Question: I previously asked: <URL>
the idea of creating the macros in my language (C#) makes it easier to create the macros.
1. I placed myClassLibrary.pdb next to myClassLibrary.dll hoping I where going to be able to debug the methods in the dll by steping in to them.
2. Created a WCF service. Because I did not knew how to reference the service from vba I reference it from the class library. The problem is that I need to use variables such as DTE.ActiveDocument and those variables are not serializable meaning I could not pass them to the wcf service.
the idea of working in C# is very nice but not being able to debug and see what is going on makes it somewhat difficult. I might have to go to my older option where I created my code on C# compiled then decompiled into vba with reflector.
---
## Edit
I think I am close on getting a solution. I thought why not create the macro in a console application? I am able to get the active document text but not able to change it.
'''
EnvDTE80.DTE2 MyDte;
MyDte = (EnvDTE80.DTE2)System.Runtime.InteropServices.Marshal.GetActiveObject( "VisualStudio.DTE.10.0" );
Console.WriteLine( "The Edition is " + MyDte.Edition );
Console.ReadLine( );
// write to the console the text that is selected. "sometimes it does not work don't know why"
Console.WriteLine(
MyDte.ActiveDocument.Selection.Text
);
'''
note I added the following references plus the onces that vba macros have:

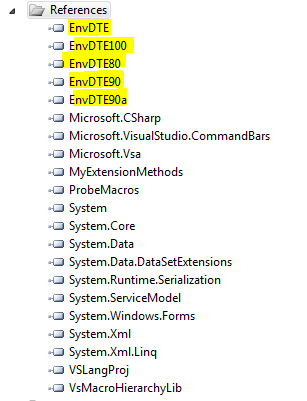
Answer: The only reason why I created the addin is because I needed a reference of the DTE. Why not reference the dte that I need.
The the algorithm is as follow:
1. Use class Ide to get the DTE of whatever instance of visual studio.
2. Once you have that dte create the macro.
Here is the Ide class:
'''
public class Ide
{
[DllImport("ole32.dll")]
private static extern void CreateBindCtx(int reserved, out IBindCtx ppbc);
[DllImport("ole32.dll")]
private static extern void GetRunningObjectTable(int reserved, out IRunningObjectTable prot);
public static DTE2 GetDte(string solutionName)
{
DTE2 dte = null;
GetDte((displayName, x) =>
{
if (System.IO.Path.GetFileName(x.Solution.FullName).Contains(solutionName))
{
dte = x;
return false; // we found it stop seraching
}
else
{
return true; // continue searching
}
});
return dte;
}
public static DTE2 GetDte(int processId)
{
DTE2 dte = null;
GetDte((displayName, x) =>
{
if (displayName.Contains(processId.ToString()))
{
dte = x;
return false; // stop searching we found matching dte
}
else
{
return true; // continue searching
}
});
return dte;
}
public static List<DTE2> GetAllDte()
{
List<DTE2> list = new List<DTE2>();
GetDte((displayName, x) =>
{
list.Add(x);
return true; // continue serching we want all dte's
});
return list;
}
private static void GetDte(Func<string, DTE2, bool> foo)
{
Dictionary<string, string> dtesProcessIds = new Dictionary<string, string>();
//rot entry for visual studio running under current process.
IRunningObjectTable rot;
GetRunningObjectTable(0, out rot);
IEnumMoniker enumMoniker;
rot.EnumRunning(out enumMoniker);
enumMoniker.Reset();
IntPtr fetched = IntPtr.Zero;
IMoniker[] moniker = new IMoniker[1];
while (enumMoniker.Next(1, moniker, fetched) == 0)
{
IBindCtx bindCtx;
CreateBindCtx(0, out bindCtx);
string displayName;
moniker[0].GetDisplayName(bindCtx, null, out displayName);
object comObject;
rot.GetObject(moniker[0], out comObject);
if (comObject != null)
{
DTE2 dteCurrent = null;
try
{
dteCurrent = (EnvDTE80.DTE2)comObject;
// if solution is not open continue
// this will cause an exception if it is not open
var temp = dteCurrent.Solution.IsOpen;
string solName = dteCurrent.Solution.FullName;
// if there is an instance of visual studio with no solution open continue
if (string.IsNullOrEmpty(solName))
{
continue;
}
// avoid adding duplicate ide's
if (dtesProcessIds.ContainsKey(displayName) == false)
{
dtesProcessIds.Add(displayName, displayName);
}
else
{
continue;
}
}
catch (System.Runtime.InteropServices.COMException e)
{
continue;
}
catch (Exception e)
{
continue;
}
if (dteCurrent != null)
{
var cont = foo(displayName, dteCurrent);
if (cont == false)
return;
}
}
}
}
}
'''
then if I have an instance of visual studio runing that contains a solution with the name 'ConsoleApp1' then I will be able to do:
'''
var dte = Ide.GetDte("ConsoleApp1");
dte.ActiveDocument.Selection.Insert("My macro is working!");
'''
and the text 'My macro is working!' will be inserted in the active document. make sure there is an active document though